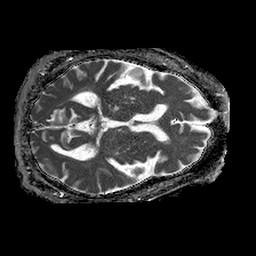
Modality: ADC
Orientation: axial
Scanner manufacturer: philips
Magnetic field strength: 1.5 T
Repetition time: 4.6 s
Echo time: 0.08631 s